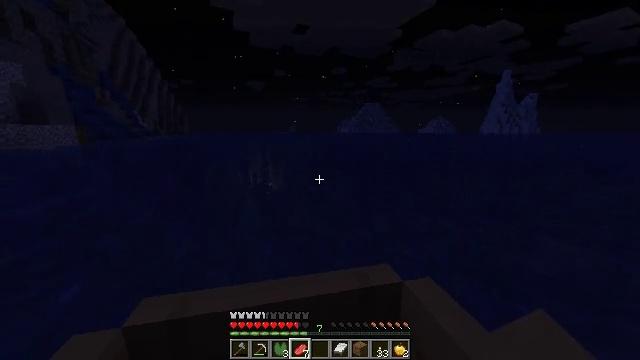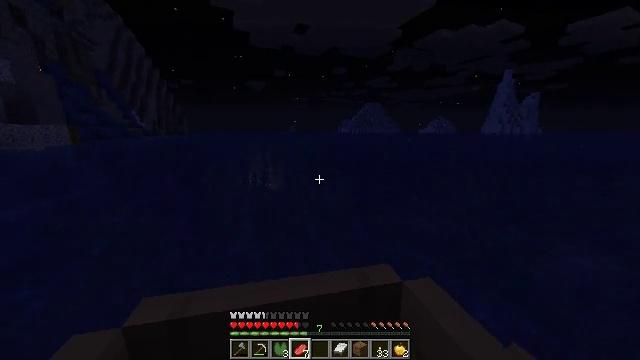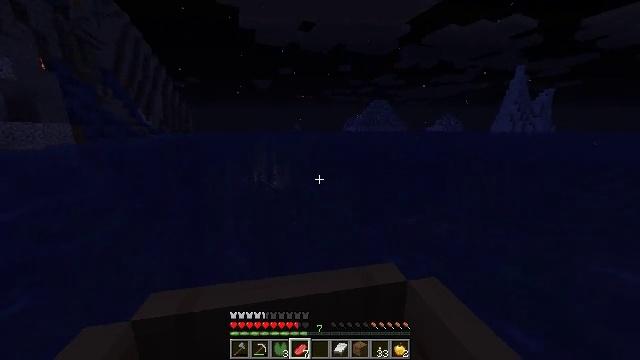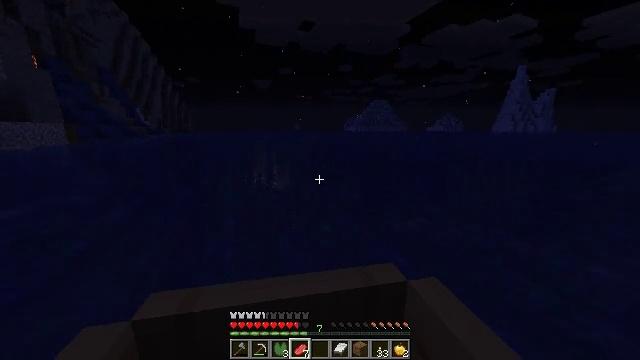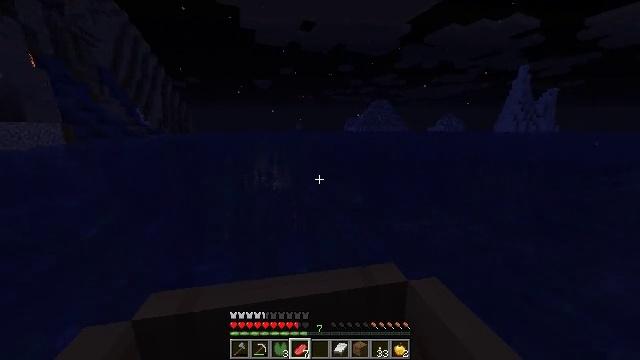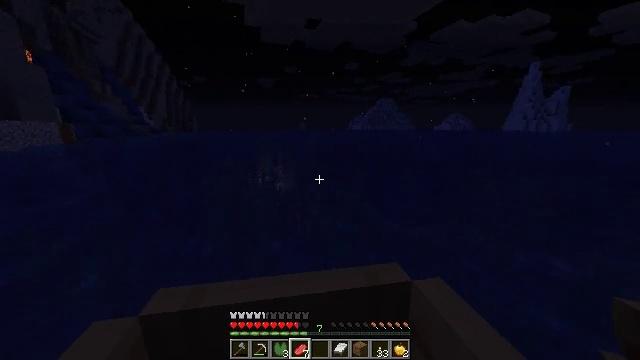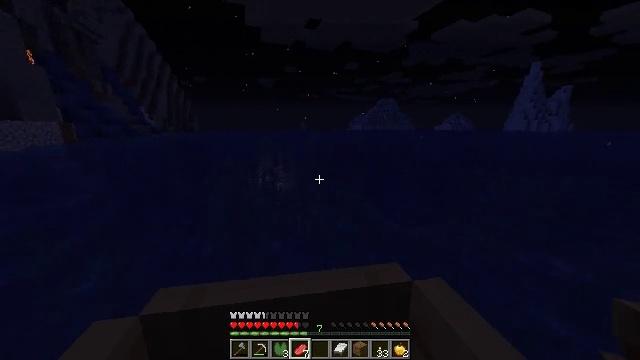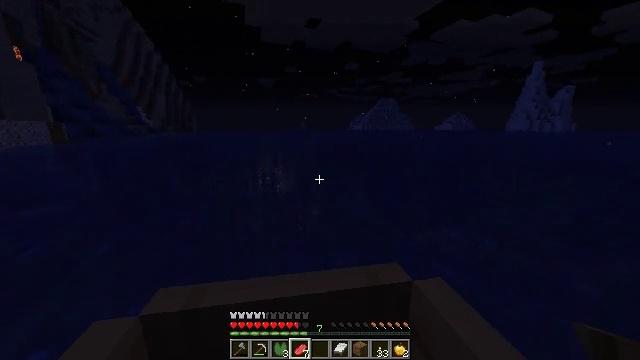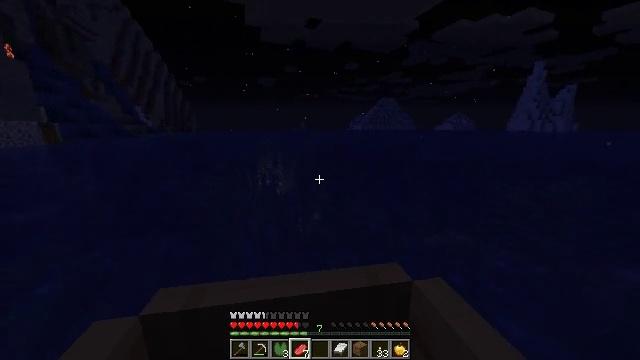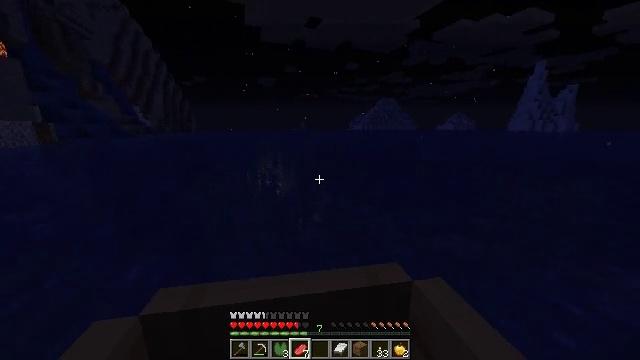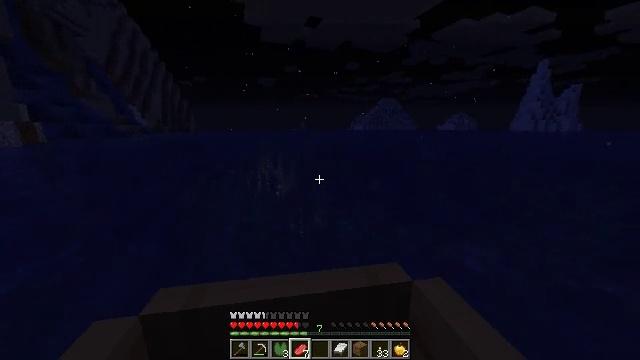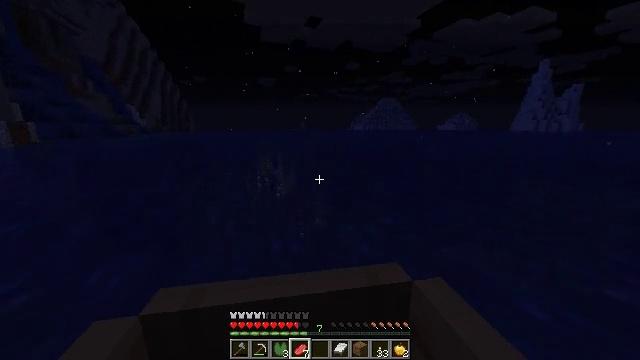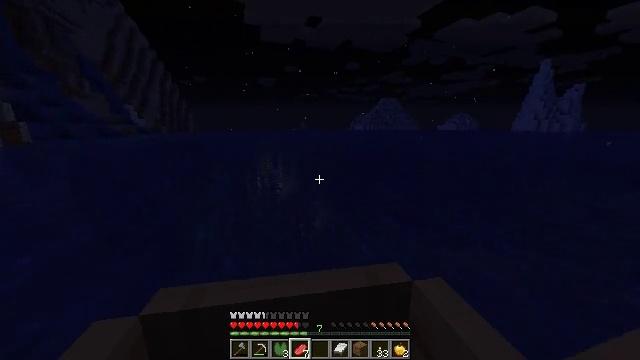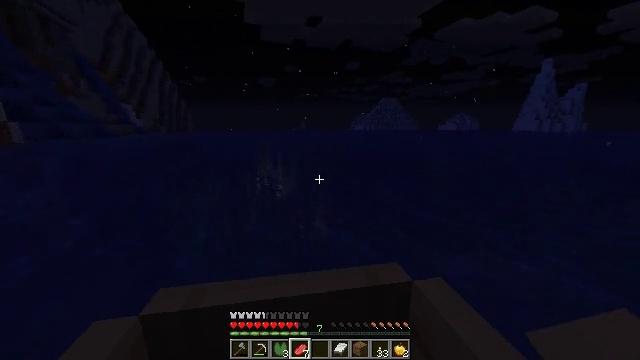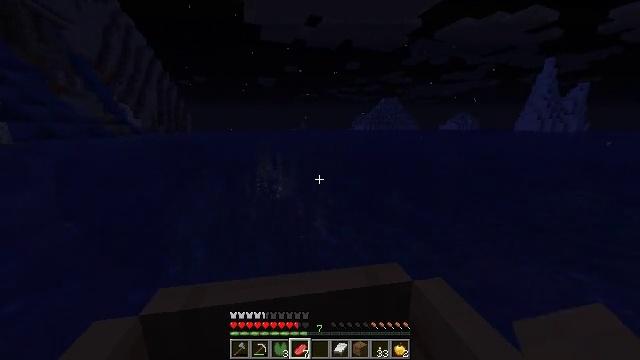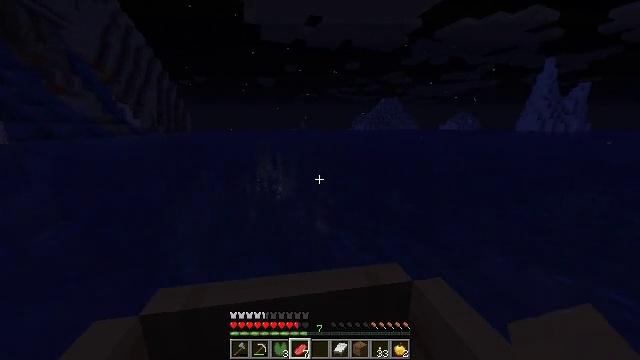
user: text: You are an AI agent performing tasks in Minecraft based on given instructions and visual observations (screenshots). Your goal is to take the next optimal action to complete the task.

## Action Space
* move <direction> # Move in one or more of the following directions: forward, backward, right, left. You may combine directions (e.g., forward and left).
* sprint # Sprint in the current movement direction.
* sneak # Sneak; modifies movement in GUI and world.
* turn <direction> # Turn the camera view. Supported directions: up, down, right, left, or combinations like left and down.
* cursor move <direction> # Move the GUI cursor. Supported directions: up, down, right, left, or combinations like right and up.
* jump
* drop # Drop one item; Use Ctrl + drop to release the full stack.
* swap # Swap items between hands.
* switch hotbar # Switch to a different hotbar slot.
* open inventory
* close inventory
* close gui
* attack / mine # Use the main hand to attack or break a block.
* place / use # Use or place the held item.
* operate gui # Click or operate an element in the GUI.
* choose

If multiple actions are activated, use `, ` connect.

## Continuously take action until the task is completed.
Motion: motion action
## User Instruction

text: Gather materials by mining mossy stone bricks.
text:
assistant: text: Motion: move forward, sprint
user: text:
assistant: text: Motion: move forward, sprint, turn left
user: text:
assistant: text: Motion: move forward, sprint
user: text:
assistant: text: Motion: move forward, sprint
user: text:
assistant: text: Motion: move forward, sprint, turn left
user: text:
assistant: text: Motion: move forward, sprint
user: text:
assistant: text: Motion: move forward, sprint
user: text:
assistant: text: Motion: move forward, sprint
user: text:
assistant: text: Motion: move forward, sprint
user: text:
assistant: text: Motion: move forward, sprint
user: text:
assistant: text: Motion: move forward, sprint
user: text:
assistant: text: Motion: move forward, sprint
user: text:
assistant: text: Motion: move forward, sprint
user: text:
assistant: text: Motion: move forward, sprint
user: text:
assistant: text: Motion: move forward, sprint
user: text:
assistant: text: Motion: move forward, sprint
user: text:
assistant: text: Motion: move forward, sprint
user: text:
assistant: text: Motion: move forward, sprint, turn left and down
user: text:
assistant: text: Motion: move forward, sprint, turn down
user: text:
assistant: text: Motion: move forward, sprint, turn left and down
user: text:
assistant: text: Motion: move forward, sprint
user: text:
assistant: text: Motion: move forward, sprint
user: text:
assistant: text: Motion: move forward, sprint
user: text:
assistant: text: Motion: move forward, sprint
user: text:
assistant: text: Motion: move forward, sprint
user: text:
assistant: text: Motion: move forward, sprint
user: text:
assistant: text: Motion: move forward, turn left
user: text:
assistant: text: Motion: move forward, turn left and down
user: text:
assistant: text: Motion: move forward, turn left
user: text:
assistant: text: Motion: move forward, turn left and down